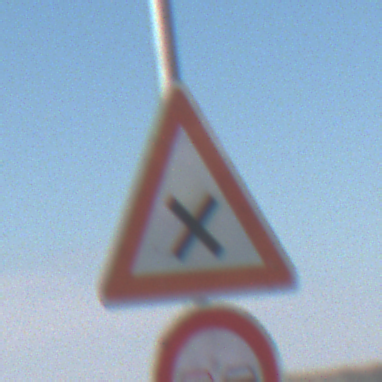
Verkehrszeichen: KreuzungOderEinmuendung
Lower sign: Ueberholverbot
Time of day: Midday
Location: Outdoor (Nature)
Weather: Clear
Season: NotSpecified
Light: Natural